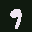
Label: 9